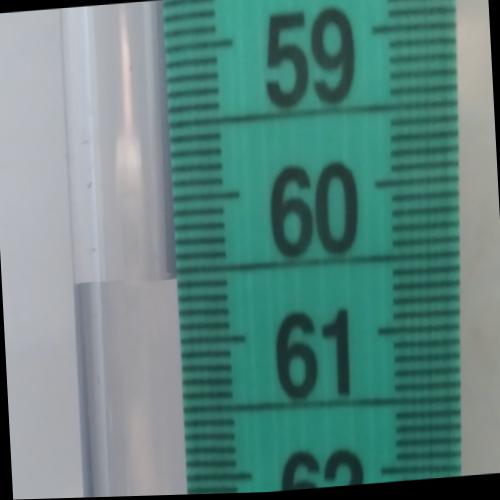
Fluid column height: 60.6 cm